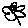
Label: flower